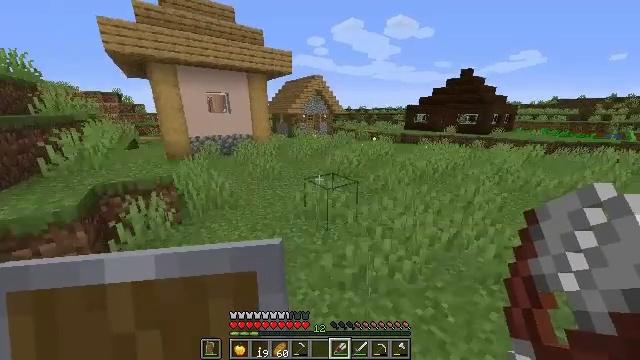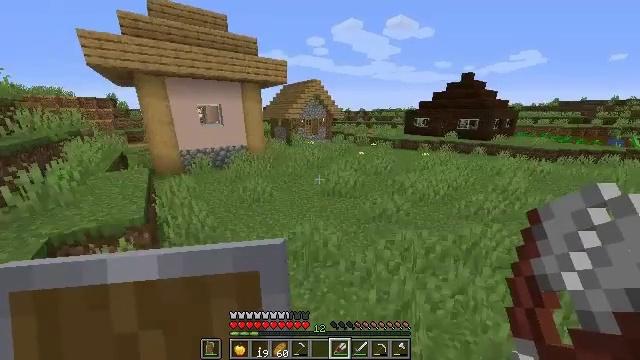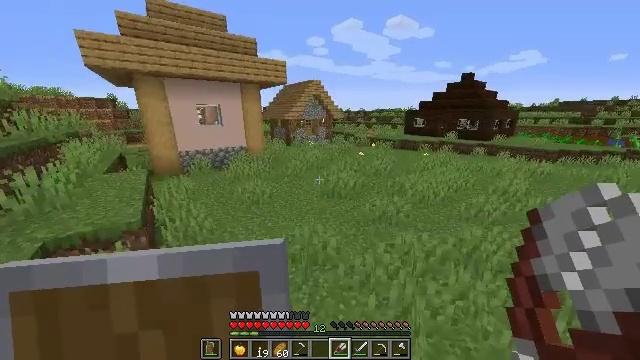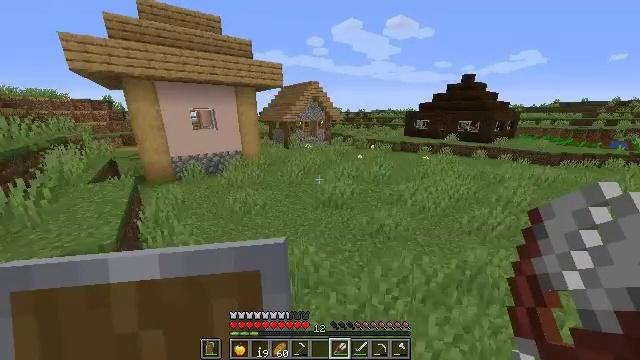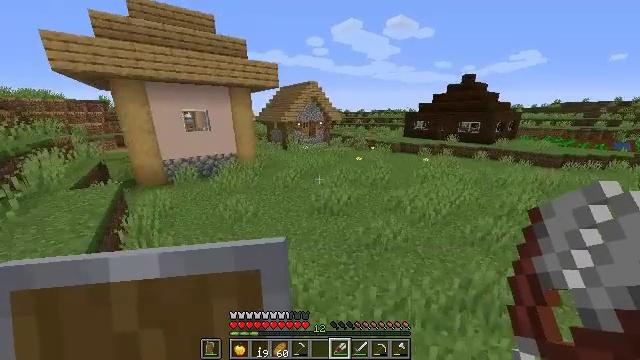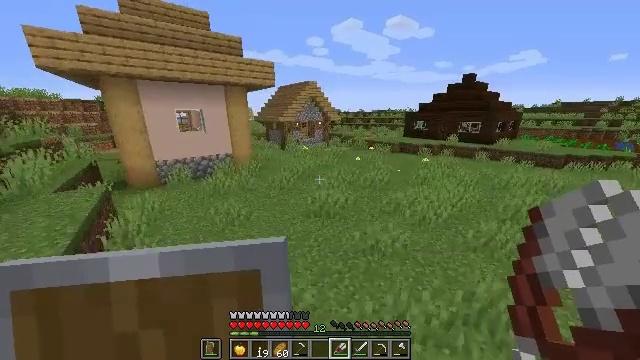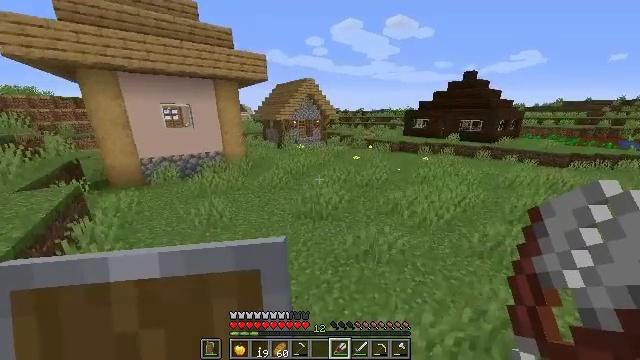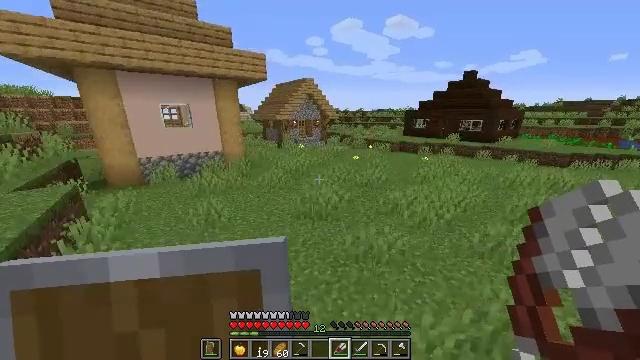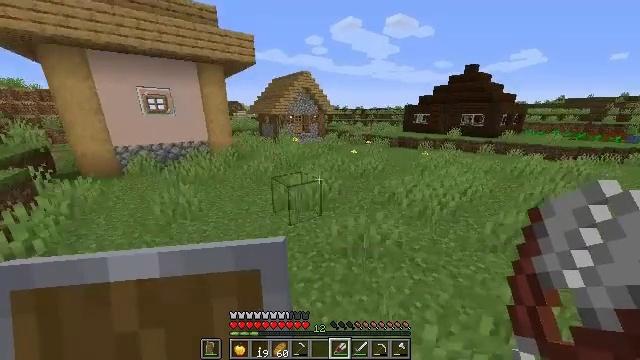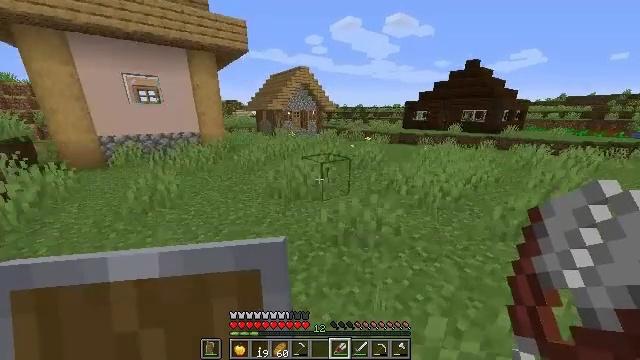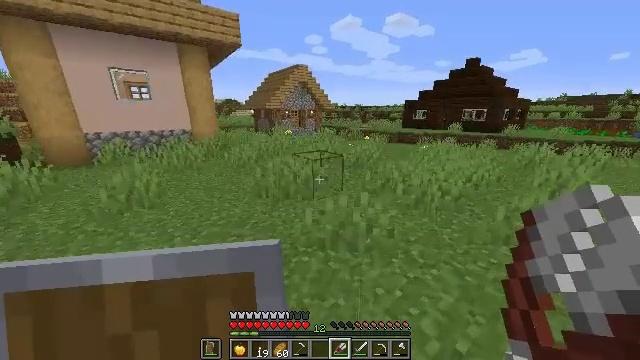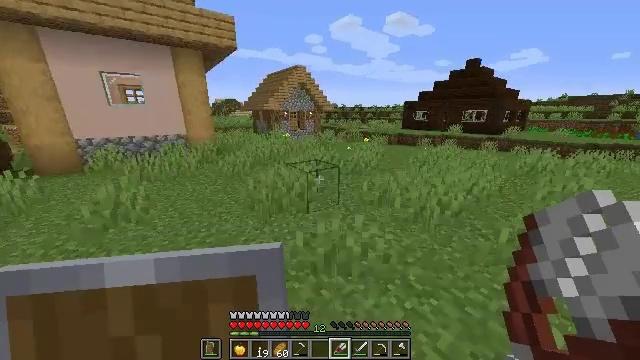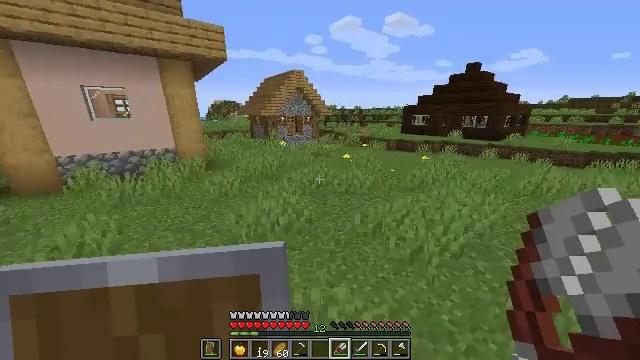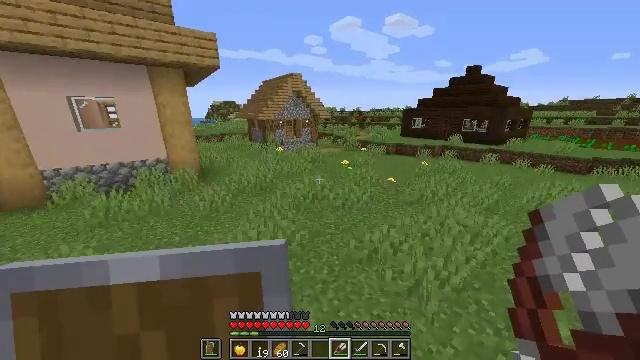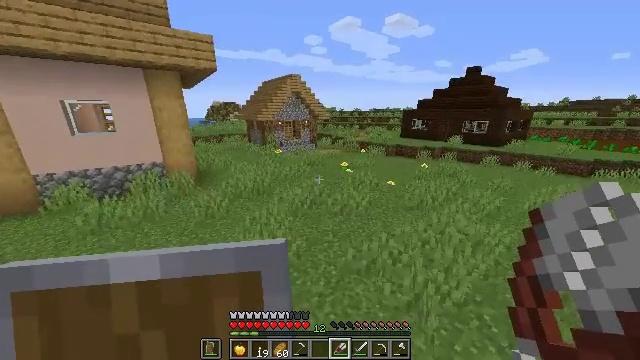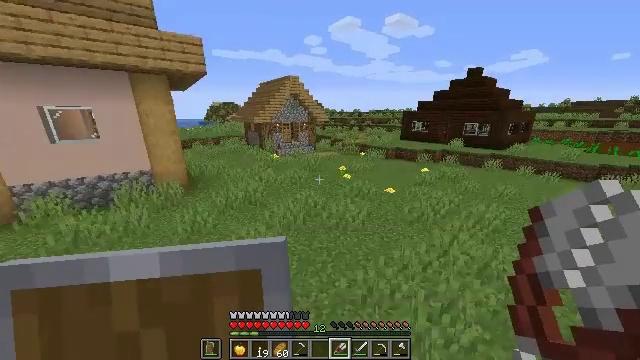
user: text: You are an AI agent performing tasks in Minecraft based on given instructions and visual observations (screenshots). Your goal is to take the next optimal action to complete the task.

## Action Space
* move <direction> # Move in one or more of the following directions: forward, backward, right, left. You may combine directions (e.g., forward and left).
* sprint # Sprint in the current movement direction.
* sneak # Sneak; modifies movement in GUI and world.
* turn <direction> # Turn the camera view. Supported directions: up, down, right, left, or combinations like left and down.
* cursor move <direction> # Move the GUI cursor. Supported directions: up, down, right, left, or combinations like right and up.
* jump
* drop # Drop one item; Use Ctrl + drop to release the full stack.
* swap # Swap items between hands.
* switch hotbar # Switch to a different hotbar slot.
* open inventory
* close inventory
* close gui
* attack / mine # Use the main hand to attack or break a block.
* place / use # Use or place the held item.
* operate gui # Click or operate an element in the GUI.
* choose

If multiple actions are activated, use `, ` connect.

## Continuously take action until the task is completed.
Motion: motion action
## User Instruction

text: Utilize the crafting table to make a blue bed.
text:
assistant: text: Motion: move forward and move right, jump
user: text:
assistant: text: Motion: move forward and move right, jump
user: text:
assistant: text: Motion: move forward and move right, jump
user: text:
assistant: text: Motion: move forward and move right, jump
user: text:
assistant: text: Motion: move forward and move right, jump
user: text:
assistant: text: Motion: move forward and move right, jump
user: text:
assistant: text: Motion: move forward and move right, jump
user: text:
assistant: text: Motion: move forward and move right, jump
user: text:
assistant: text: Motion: move forward and move right, jump
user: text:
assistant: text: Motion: move forward and move right, jump
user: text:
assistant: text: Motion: move forward and move right, jump
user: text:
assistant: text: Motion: move forward, jump
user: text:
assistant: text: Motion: move forward, jump
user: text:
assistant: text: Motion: move forward, jump
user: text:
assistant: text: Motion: move forward, jump
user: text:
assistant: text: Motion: move forward, jump
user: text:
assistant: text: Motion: move forward, jump
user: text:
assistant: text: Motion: move forward, jump
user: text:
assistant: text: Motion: move forward, jump
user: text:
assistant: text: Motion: move forward, jump
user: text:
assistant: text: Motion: move forward, jump
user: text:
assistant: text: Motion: move forward and move right, jump
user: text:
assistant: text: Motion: move forward and move right, jump
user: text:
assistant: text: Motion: move forward and move right, jump
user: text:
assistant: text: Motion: move forward and move right, jump
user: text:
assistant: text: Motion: move forward and move right, jump
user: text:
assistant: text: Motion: move forward and move right, jump
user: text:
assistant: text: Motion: move forward and move right, jump
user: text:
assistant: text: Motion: move forward and move right, jump
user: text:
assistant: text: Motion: move forward and move right, jump